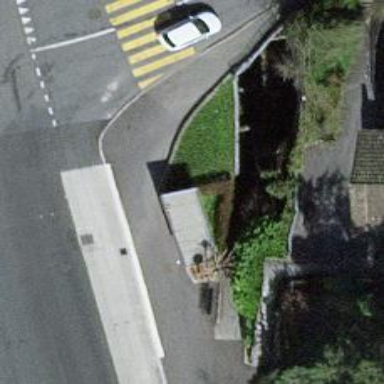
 serving as platform for public transportation."